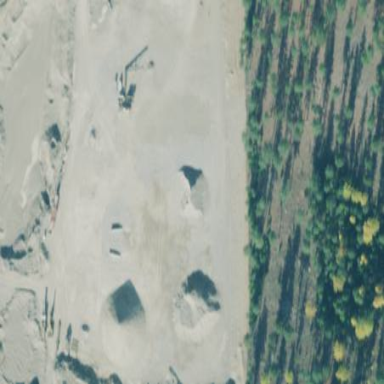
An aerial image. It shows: Quarry area.